Question: I am just working my way through the location services for the first time and everything appears to be working in that it correctly finds my location but I am having trouble extracting the coordinates.
The docs states that CLLocation has a "Coordinates" property and the compiler is happy with this piece of code. However at runtime the CLLocation only appears to return a string description.
I start the location manager
'''
_locationManager = new CLLocationManager ();
_locationManager.DesiredAccuracy = 1000;
// handle the updated location method and update the UI
_locationManager.LocationsUpdated += (object sender, CLLocationsUpdatedEventArgs e) => {
UpdateLocation (e.Locations [e.Locations.Length - 1], _destinationLatitude, _destinationLongitude);
};
if (CLLocationManager.LocationServicesEnabled)
_locationManager.StartUpdatingLocation ();
'''
The event fires correctly
'''
static public void UpdateLocation (CLLocation current, Double destinationLat, Double destinationLng)
{
//Make the start pairing
string start = current.Coordinate.Latitude.ToString() + "," + current.Coordinate.Longitude.ToString();
//Make the destination pairing
string destination = destinationLat.ToString() + "," + destinationLng.ToString();
}
'''
However the app just crashes out. Catching it on a breakpoint I see the following which only appears to have a description property that contains.
'''
Description "<+50.58198902,-3.67661728> +/- 65.00m (speed -1.00 mps / course -1.00) @ 25/07/2013 13:11:28 British..." string
'''
I can obviously extract the lat/lng from this text field but I get the feeling I shouldn't need to do this. Any help appreciated.

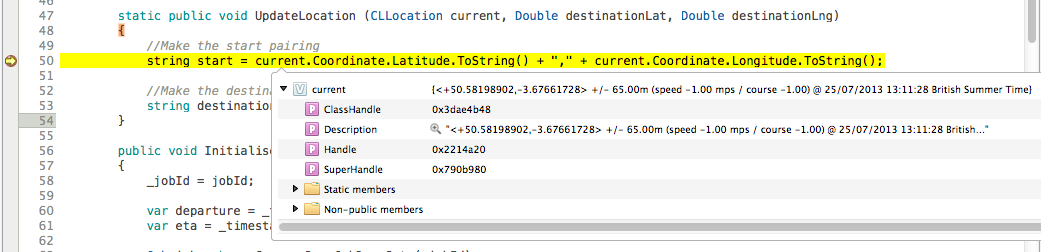
Answer: I moved the exact same code into a different controller and it worked fine. The only difference between the two controllers was that the failing controller was using the monotouch dialog reflection api to bind the screen elements. I can't see why this would make any difference but it is the only difference between the two controllers. Everything is working now, I will try to reproduce in a smaller sample if I get the time.